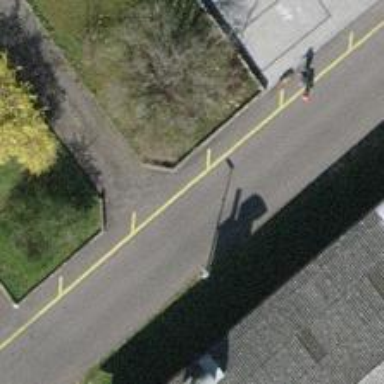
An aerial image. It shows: Residential road with asphalt surface. Sidewalk is present on the left side.